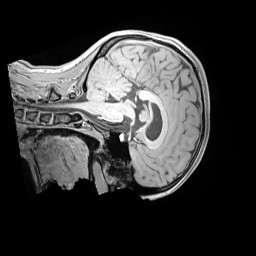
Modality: MP2RAGE
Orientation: sagittal
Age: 11
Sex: female
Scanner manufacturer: siemens
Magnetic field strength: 3 T
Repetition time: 4 s
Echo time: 0.00303 s